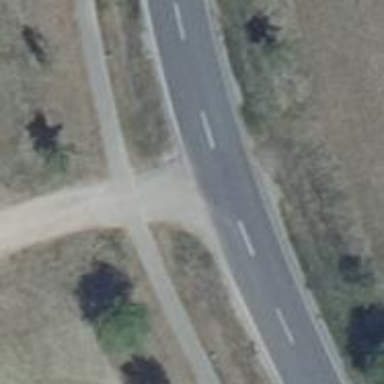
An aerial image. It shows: Secondary road with asphalt surface.